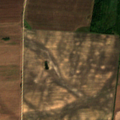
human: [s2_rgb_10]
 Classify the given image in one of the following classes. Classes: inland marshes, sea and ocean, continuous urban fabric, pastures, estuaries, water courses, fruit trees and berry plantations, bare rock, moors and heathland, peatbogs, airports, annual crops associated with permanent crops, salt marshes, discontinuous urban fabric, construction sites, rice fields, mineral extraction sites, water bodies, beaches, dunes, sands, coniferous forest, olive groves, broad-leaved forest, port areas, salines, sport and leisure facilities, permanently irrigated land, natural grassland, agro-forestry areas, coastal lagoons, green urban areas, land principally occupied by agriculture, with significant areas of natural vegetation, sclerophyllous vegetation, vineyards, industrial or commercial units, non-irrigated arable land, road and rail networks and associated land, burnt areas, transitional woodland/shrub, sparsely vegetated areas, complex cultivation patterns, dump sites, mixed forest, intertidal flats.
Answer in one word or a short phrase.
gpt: non-irrigated arable land